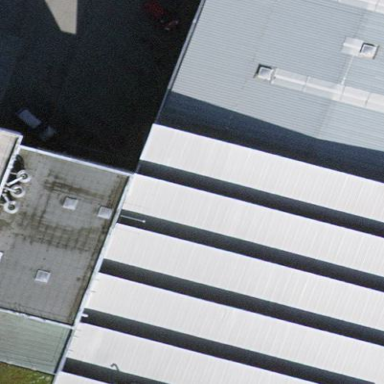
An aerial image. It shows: Industrial building.